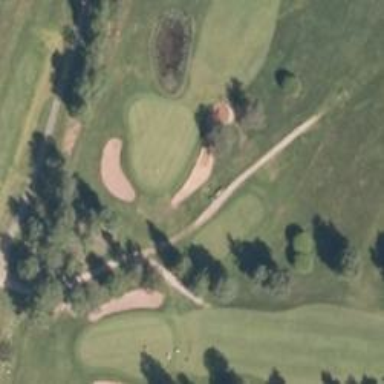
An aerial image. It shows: View of golf hole.